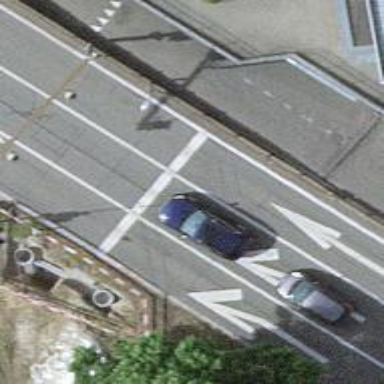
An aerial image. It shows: Road with traffic signals.